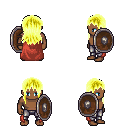
a pixel art fantasy rpg character, male body template, human, dark skin, maroon cape, metal pants, gold unkempt hairstyle, shield, four views (front, back, left, right), 2x2 character sprite sheet, small pixel art, hard edges, no anti-aliasing